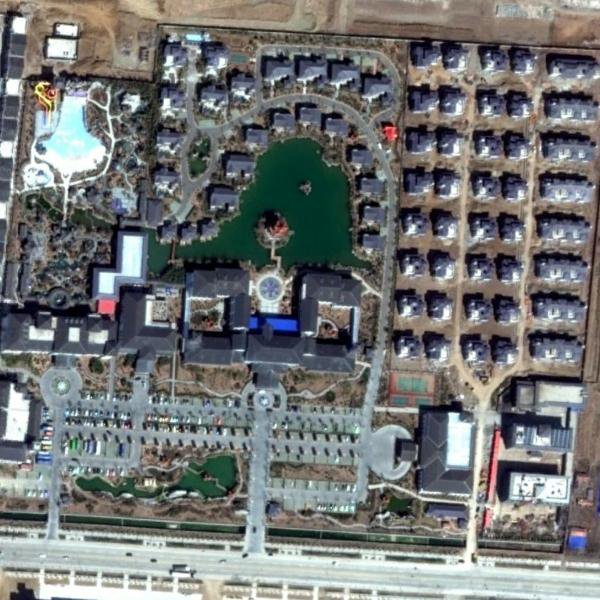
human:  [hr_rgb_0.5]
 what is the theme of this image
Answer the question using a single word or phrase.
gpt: dense residential